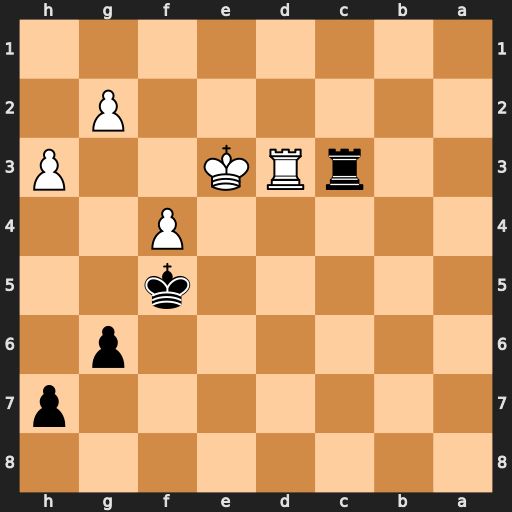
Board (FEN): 8/7p/6p1/5k2/5P2/2rRK2P/6P1/8
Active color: b
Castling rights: -
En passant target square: -
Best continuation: Rxd3+ Kxd3 Kxf4 Ke2 Kg3